Question: I have a vertical TabContainer, but I can't fix the width of the TabPanel (it will increase a little, but not to the full width of the text). Text is hidden behind the ContentTemplate. For example:

Here's the markup:
'''
<asp:TabContainer ID="TabContainer1" runat="server" ActiveTabIndex="0" Visible="false" UseVerticalStripPlacement="true">
<asp:TabPanel ID="TabPanel2" runat="server" >
<HeaderTemplate>
<div style="width: 200px">General Examination </div>
</HeaderTemplate>
<ContentTemplate> </ContentTemplate>
</asp:TabPanel>
'''
How can I fix the width of the tabs to that they are all same? The second tab, "General Examination", is not fully visible.
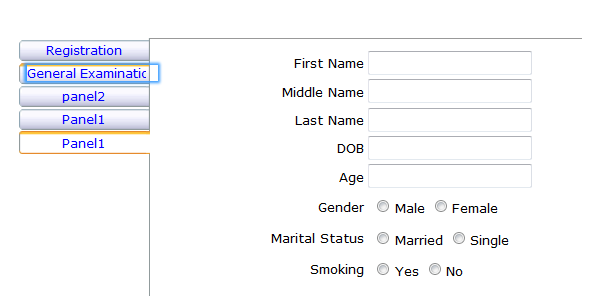
Answer: You need to add some CSS for the tab headers. The style that applies to that element of the AJAX Control Toolkit TabContainer is named '.ajax__tab_header_verticalleft'. Something like this should work:
'''
.ajax__tab_header_verticalleft
{
width: 200px;
}
'''
You might be able to dial back a bit from 200px, but that should work for you.